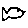
Label: fish